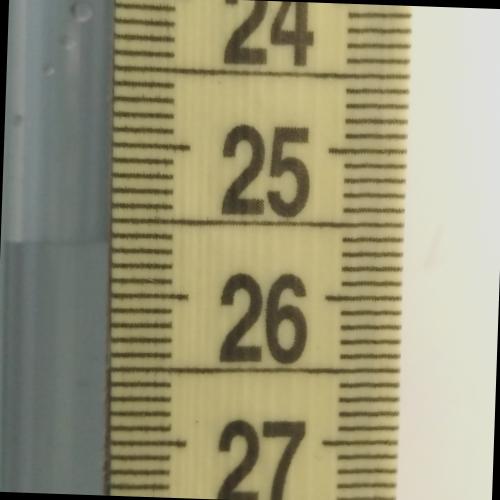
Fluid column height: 25.6 cm